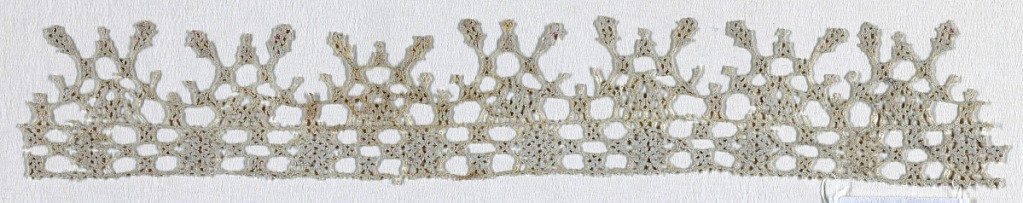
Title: Border
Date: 16th century
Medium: linen, metallic thread Technique: needle lace, interlacing
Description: Border fragment has open rounded tabs with long points extending from the edge. Tabs are attached to narrow band with a geometric pattern of diamond-shapes and squares.